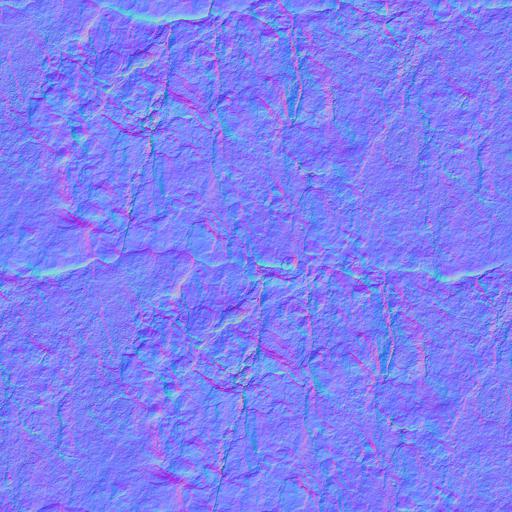
dark rock rough